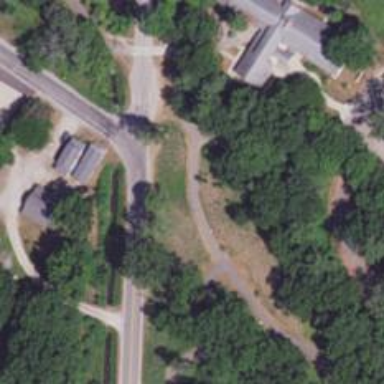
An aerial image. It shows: Cycleway.